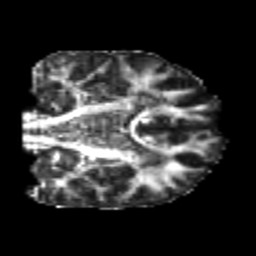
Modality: FA
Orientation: coronal
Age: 21
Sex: male
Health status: healthy
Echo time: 0.074 s